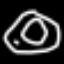
Label: donut